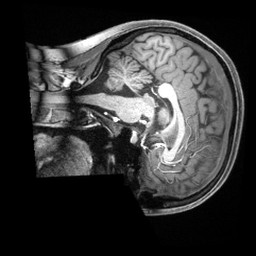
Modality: T1w
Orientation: sagittal
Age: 28
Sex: female
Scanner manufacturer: siemens
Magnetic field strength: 3 T
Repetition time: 2.4 s
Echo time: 0.00226 s